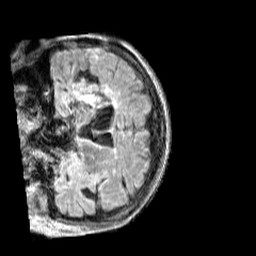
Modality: FLAIR
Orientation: coronal
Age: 75
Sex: female
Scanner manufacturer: siemens
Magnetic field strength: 3 T
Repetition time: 5 s
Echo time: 0.387 s